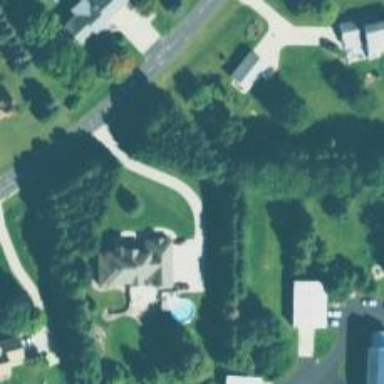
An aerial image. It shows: Driveway leading to service road.